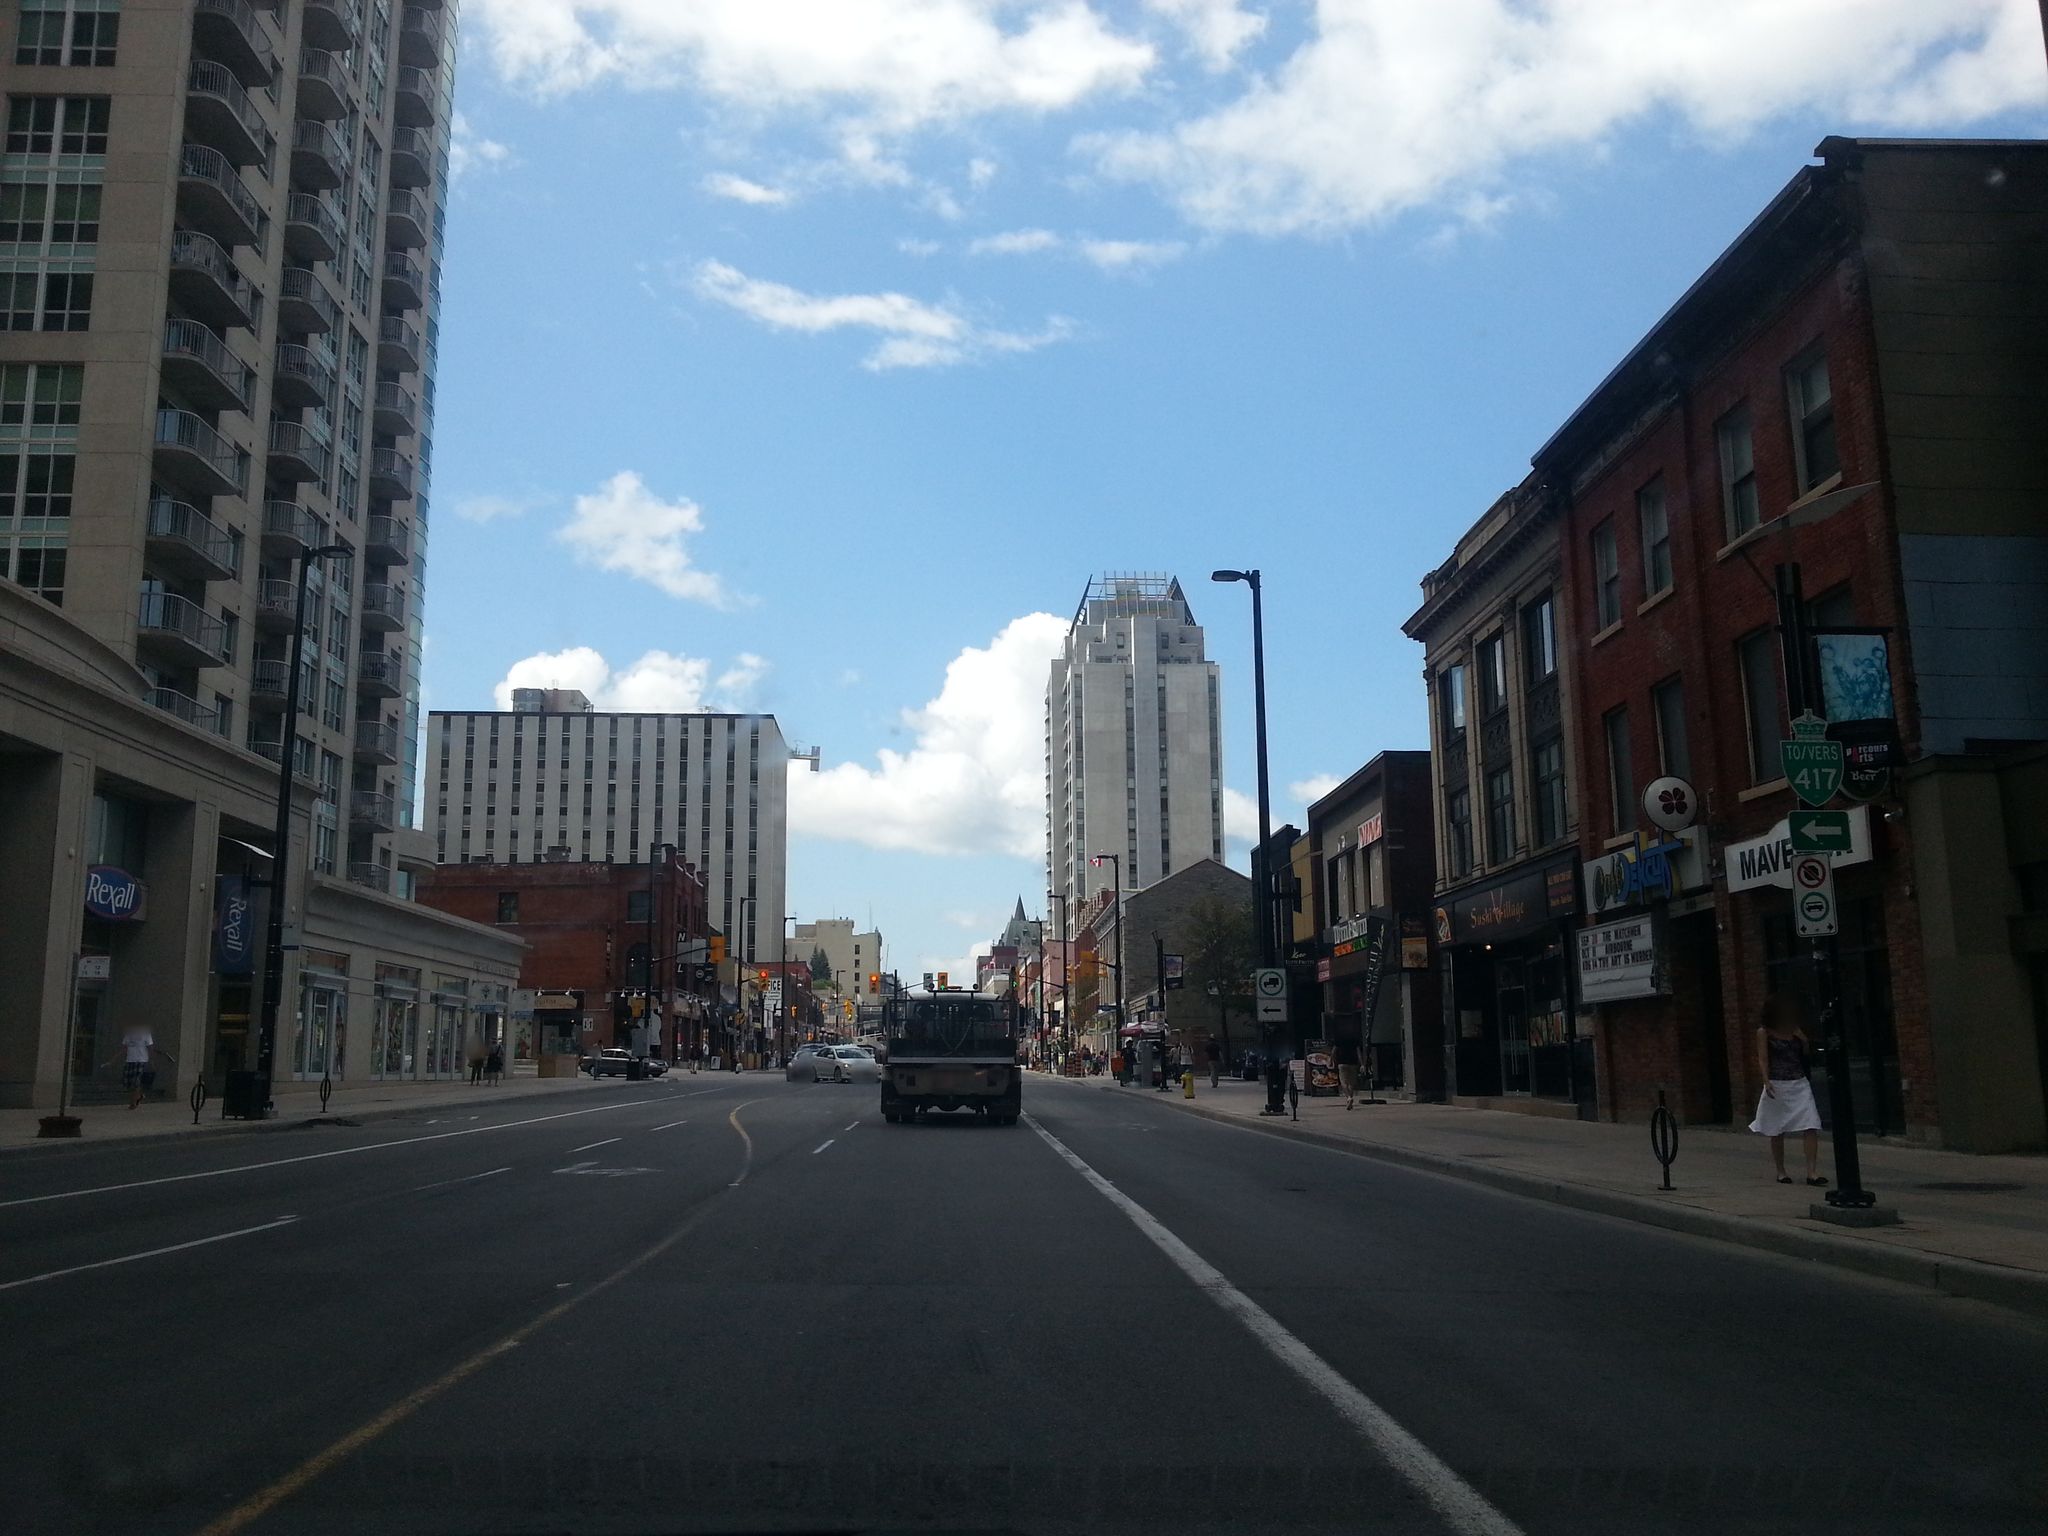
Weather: clear
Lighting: day
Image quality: good
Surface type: driving surface
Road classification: primary
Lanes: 4
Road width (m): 1.5
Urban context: urban centre
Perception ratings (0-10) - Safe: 8.41, Lively: 7.17, Beautiful: 5.88, Boring: 2.28, Depressing: 2.75, Wealthy: 6.87